Question: I'm wondering if it is possible to localize the labels on the textbox cell editor of the YUI2 datatable:

In the image above, I'd like to be able to change the label on the save and cancel buttons. Thanks
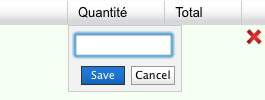
Answer: See LABEL_CANCEL and LABEL_SAVE in <URL>